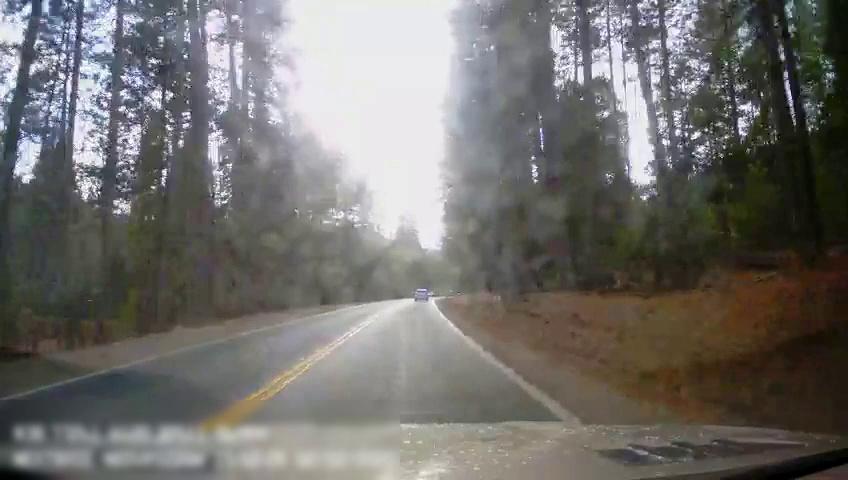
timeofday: Day
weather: Sunny
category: Drivable Space
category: Vehicles | SUV
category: Lanes | Current Lane
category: Lanes | Current Lane
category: Lanes | Opposite Lane
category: Lanes | Opposite Lane